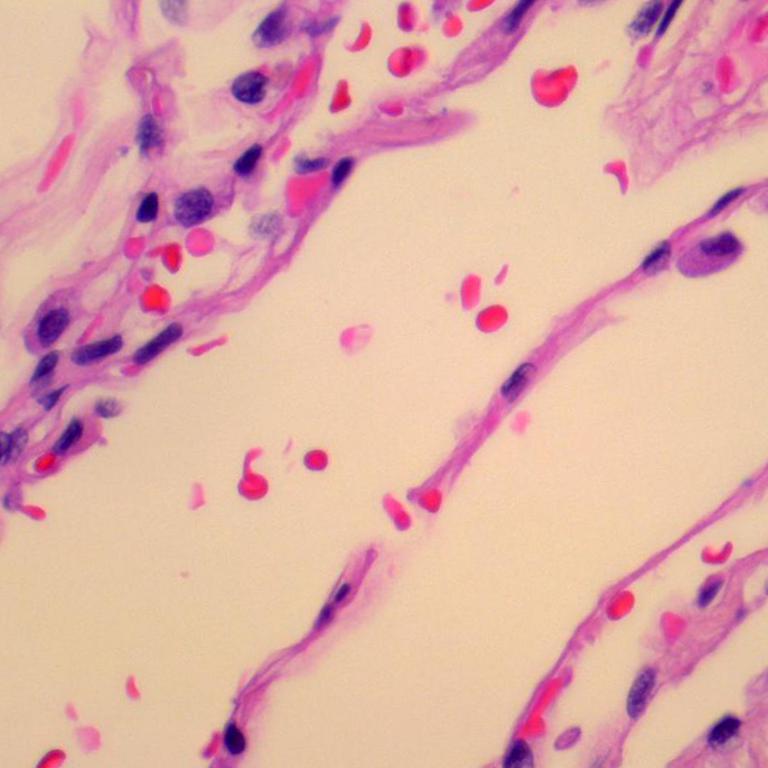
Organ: lung
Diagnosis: benign